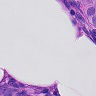
Metastatic tissue present: yes